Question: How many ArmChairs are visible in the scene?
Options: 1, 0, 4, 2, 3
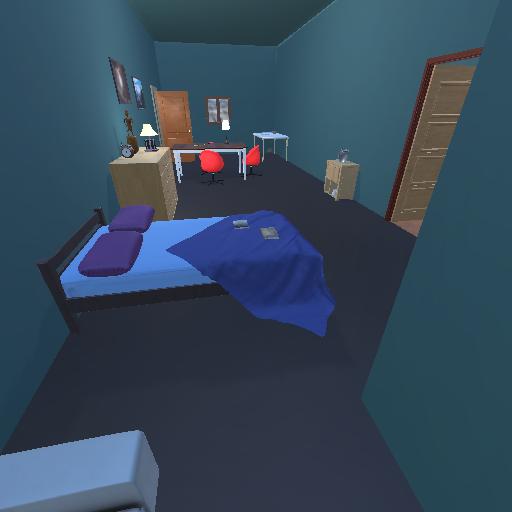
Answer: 1